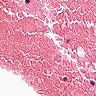
Metastatic tissue present: no